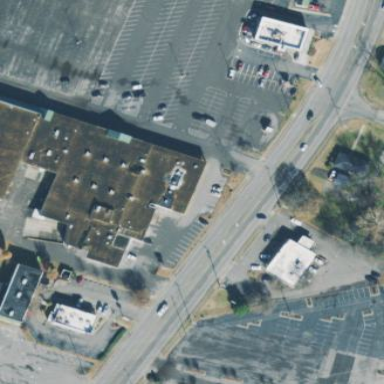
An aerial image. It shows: Parking area.